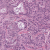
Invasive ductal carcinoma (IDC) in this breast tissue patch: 1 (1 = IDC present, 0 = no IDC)